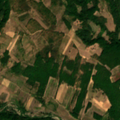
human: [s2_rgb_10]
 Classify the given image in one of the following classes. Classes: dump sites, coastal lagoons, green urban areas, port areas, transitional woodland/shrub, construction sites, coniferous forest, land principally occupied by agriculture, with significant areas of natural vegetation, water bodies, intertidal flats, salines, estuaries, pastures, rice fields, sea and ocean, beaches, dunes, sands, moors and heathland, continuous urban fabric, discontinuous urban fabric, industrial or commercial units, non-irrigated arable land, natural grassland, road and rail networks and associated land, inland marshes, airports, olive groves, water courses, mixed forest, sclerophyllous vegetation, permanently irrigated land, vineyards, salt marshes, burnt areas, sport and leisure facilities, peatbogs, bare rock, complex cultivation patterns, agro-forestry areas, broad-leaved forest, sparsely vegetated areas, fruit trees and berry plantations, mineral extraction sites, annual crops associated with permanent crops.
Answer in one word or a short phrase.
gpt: complex cultivation patterns, land principally occupied by agriculture, with significant areas of natural vegetation, broad-leaved forest